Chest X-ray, PA view. Patient: 45 years old, sex M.
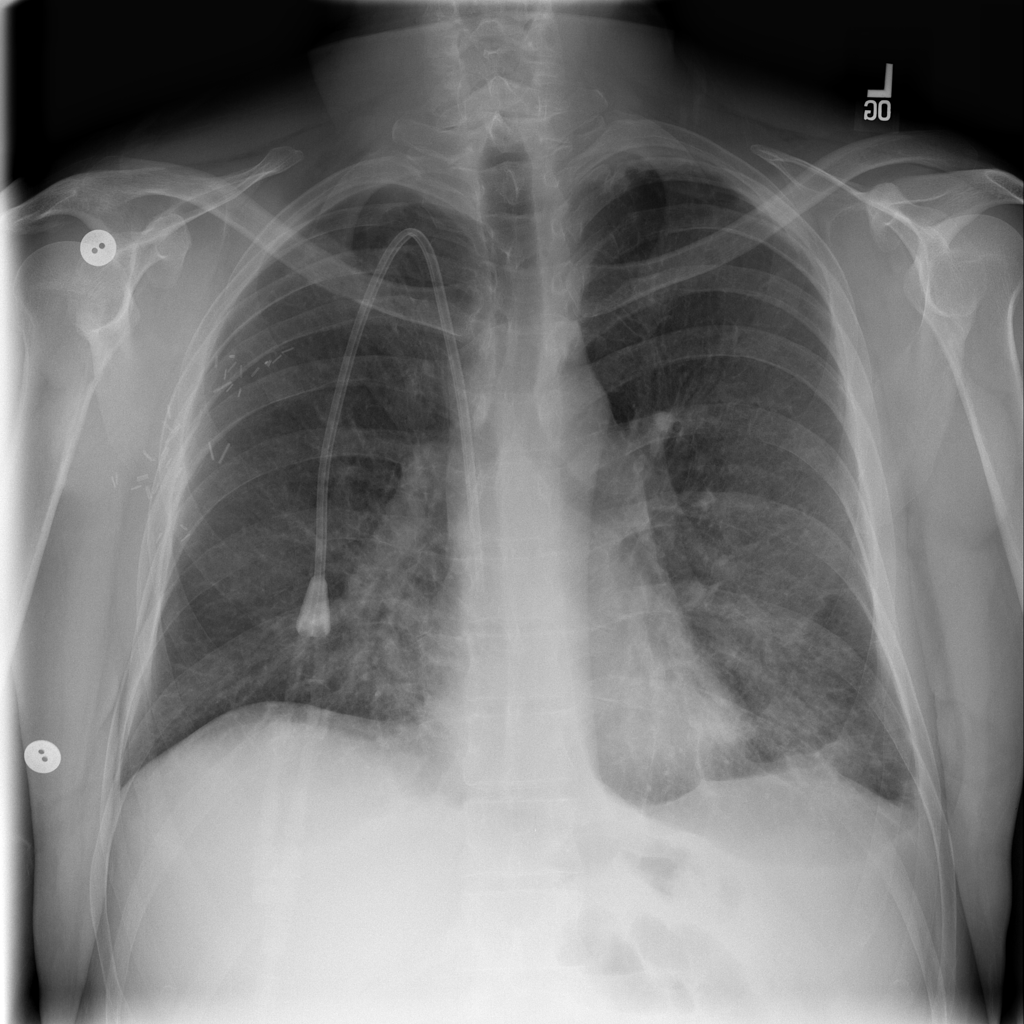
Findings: Infiltration